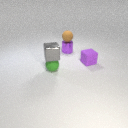
small gray metal cube above small green rubber sphere